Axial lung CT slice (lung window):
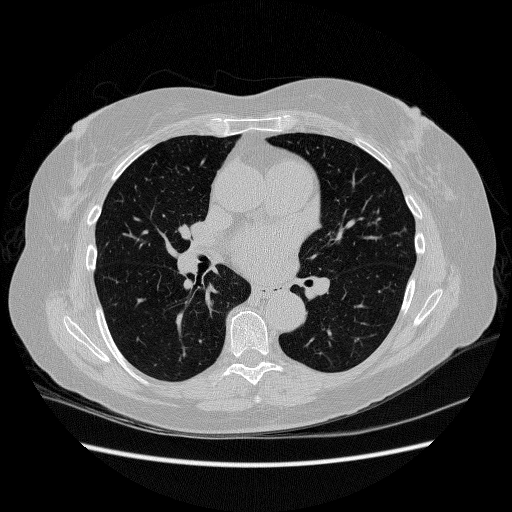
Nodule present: no